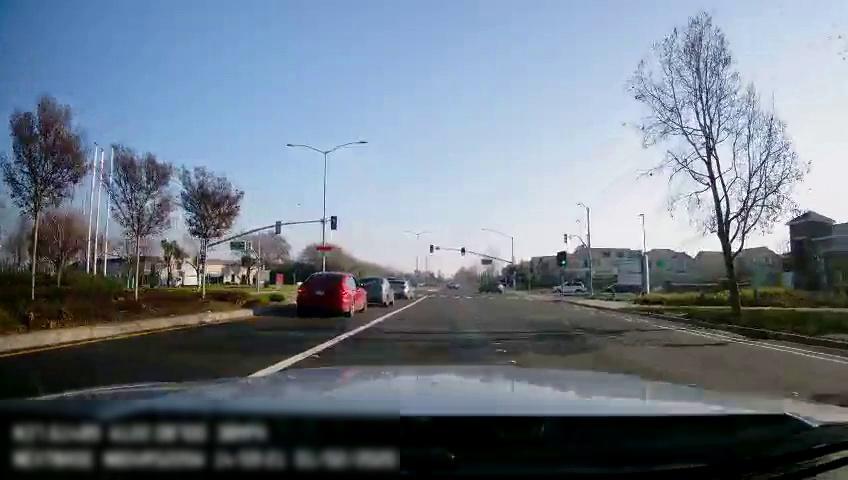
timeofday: Day
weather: Sunny
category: Drivable Space
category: Vehicles | SUV
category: Vehicles | SUV
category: Vehicles | SUV
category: Vehicles | Car
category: Vehicles | Car
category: Vehicles | Car
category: Lanes | Alternate Lane
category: Lanes | Current Lane
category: Lanes | Current Lane
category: Lanes | Current Lane
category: Lanes | Alternate Lane